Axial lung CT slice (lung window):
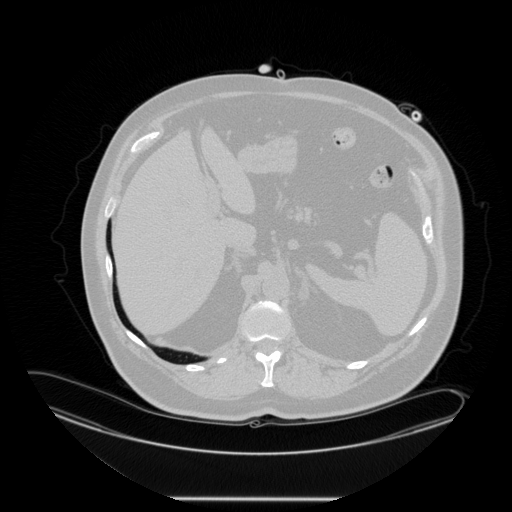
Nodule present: no